Chest X-ray:
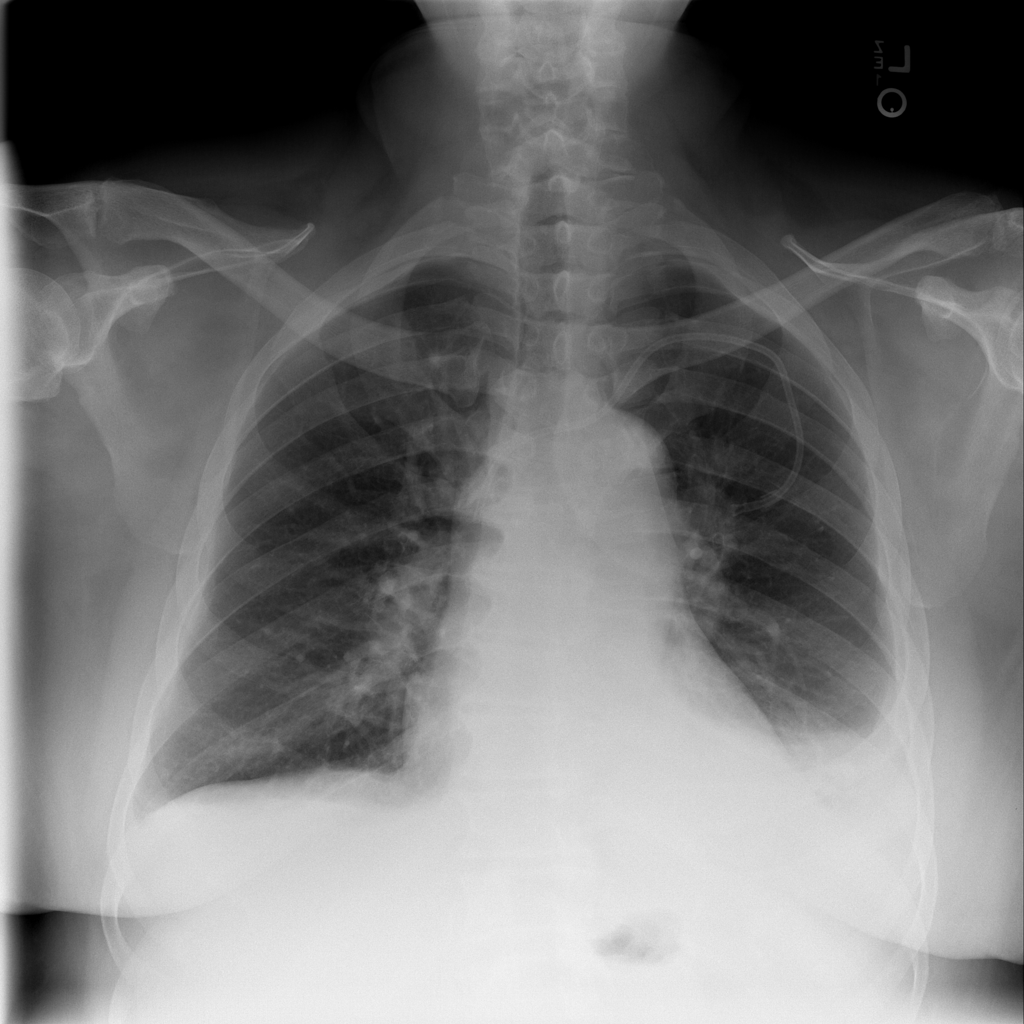
Findings: Effusion
No abnormal finding: no